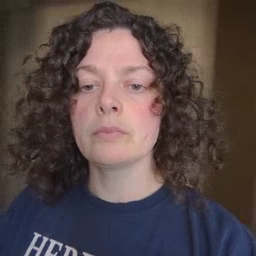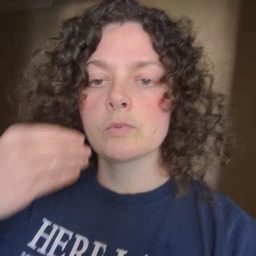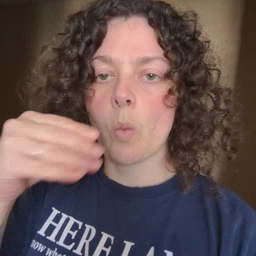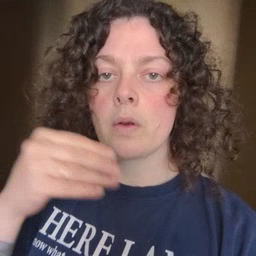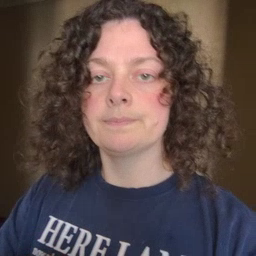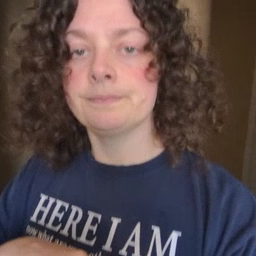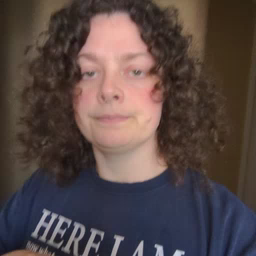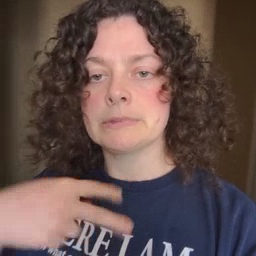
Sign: store